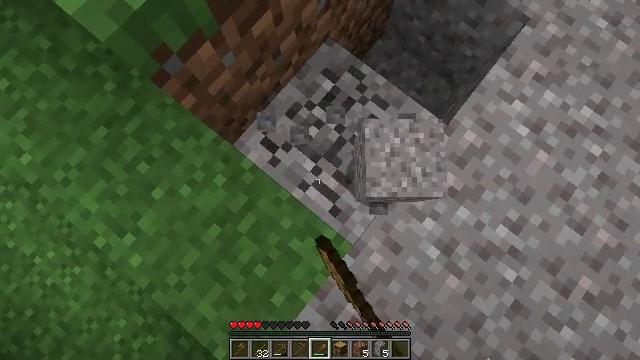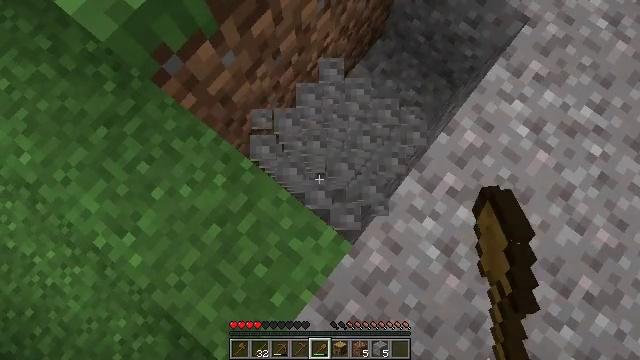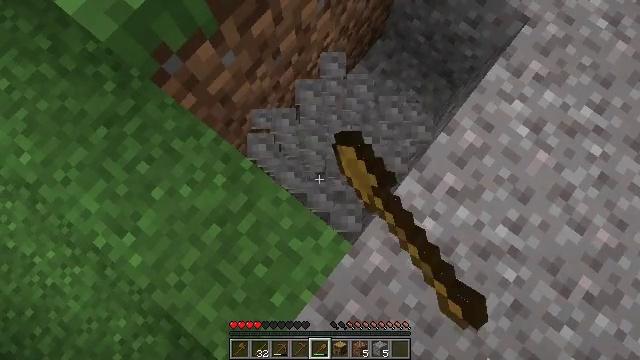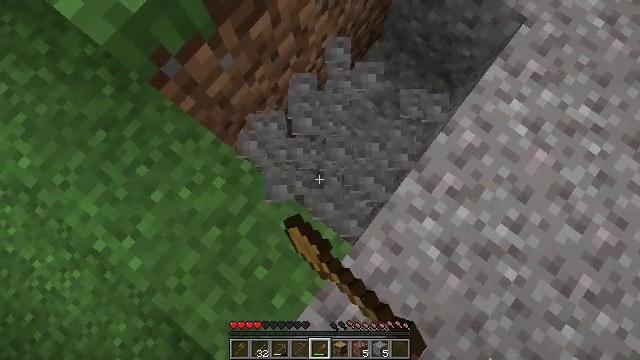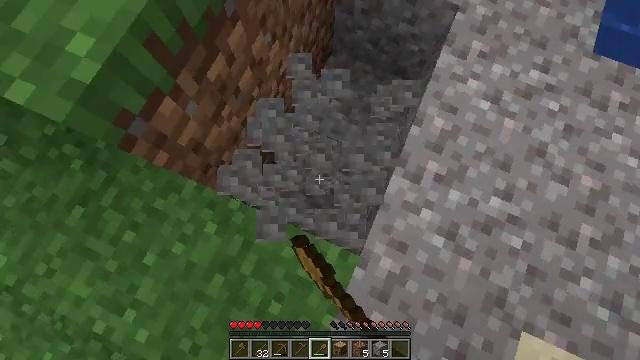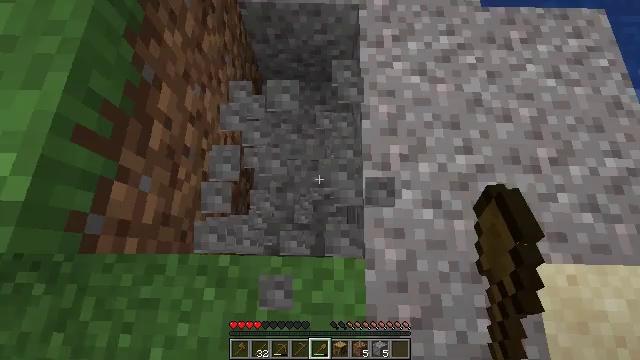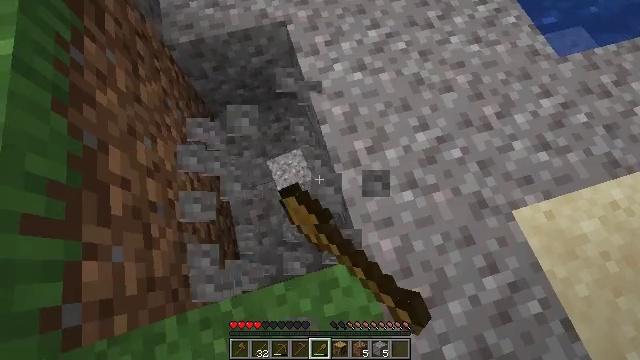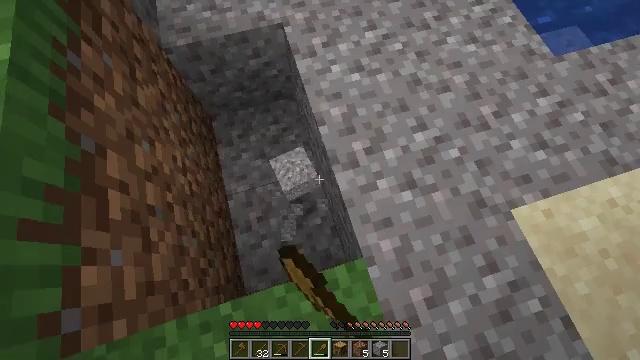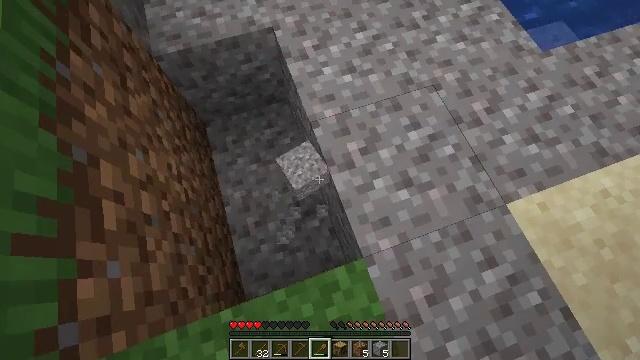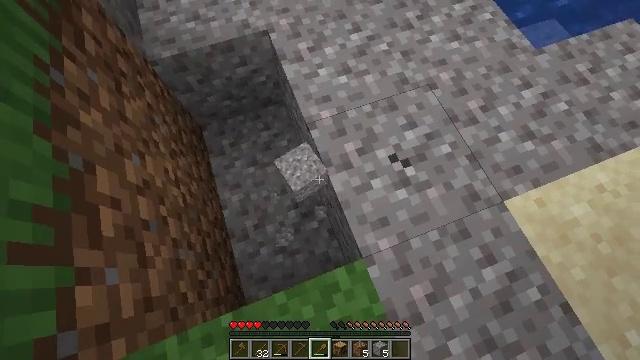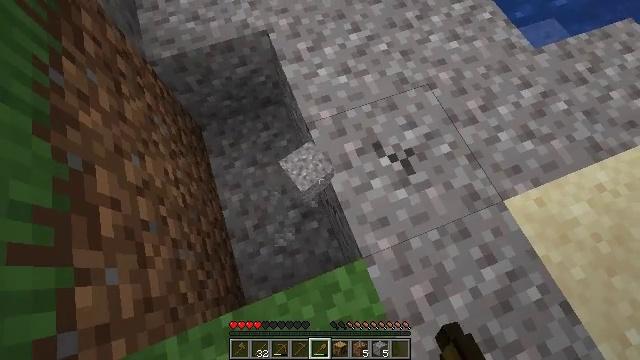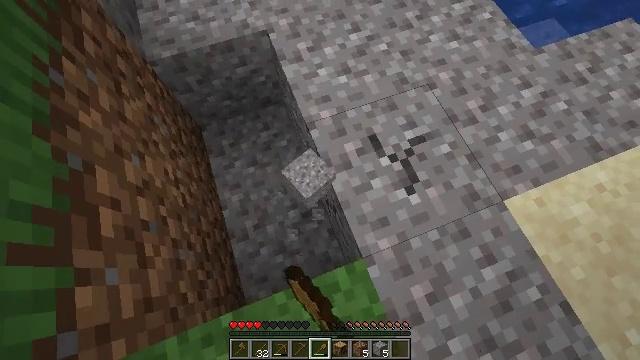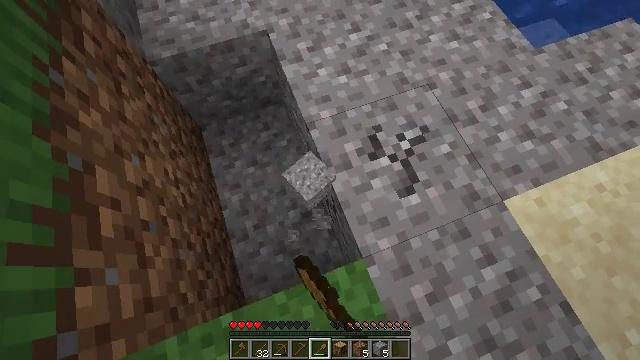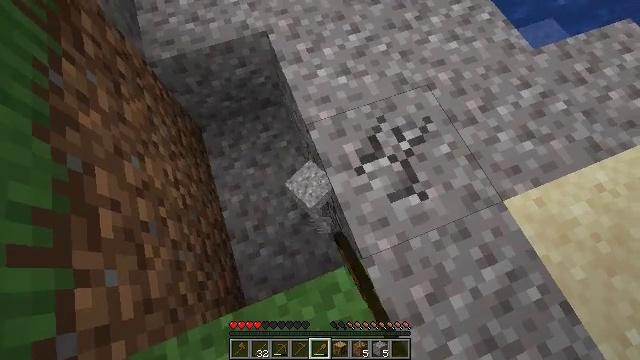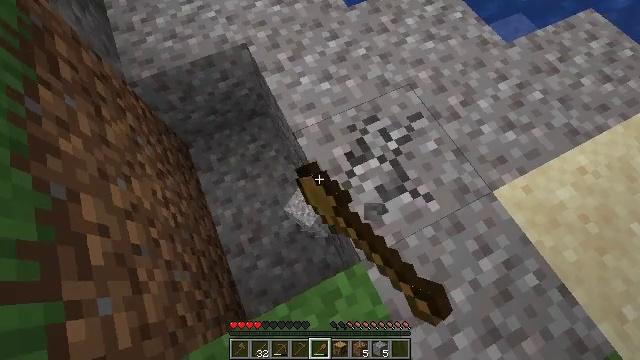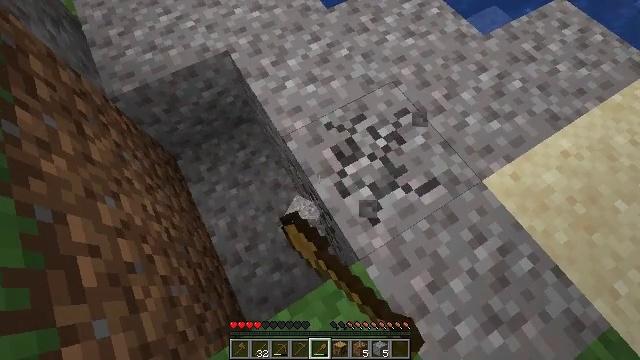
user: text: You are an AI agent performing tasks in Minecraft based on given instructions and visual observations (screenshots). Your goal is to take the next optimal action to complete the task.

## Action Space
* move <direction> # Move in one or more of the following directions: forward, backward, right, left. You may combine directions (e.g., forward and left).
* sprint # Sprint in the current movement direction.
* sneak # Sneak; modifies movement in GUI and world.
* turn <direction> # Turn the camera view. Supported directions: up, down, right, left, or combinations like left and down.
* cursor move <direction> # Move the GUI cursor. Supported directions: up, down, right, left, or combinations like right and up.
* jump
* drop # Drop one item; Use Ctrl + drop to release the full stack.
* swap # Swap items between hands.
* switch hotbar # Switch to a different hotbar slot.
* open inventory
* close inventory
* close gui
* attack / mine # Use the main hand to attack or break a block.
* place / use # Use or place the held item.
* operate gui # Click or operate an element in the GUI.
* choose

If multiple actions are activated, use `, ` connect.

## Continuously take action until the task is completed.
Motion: motion action
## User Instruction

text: Mine gravel from the ground.
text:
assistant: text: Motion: attack / mine
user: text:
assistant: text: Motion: attack / mine
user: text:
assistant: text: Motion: attack / mine
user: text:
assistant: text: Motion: turn right and up, attack / mine
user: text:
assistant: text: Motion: turn right and up, attack / mine
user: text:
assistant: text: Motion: turn right and up, attack / mine
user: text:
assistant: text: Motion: attack / mine
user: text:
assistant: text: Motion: turn right, attack / mine
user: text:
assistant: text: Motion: turn right, attack / mine
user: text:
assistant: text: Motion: attack / mine
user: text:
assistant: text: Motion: attack / mine
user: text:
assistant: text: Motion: attack / mine
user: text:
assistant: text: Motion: attack / mine
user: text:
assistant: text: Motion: turn right and up, attack / mine
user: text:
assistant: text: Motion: turn right, attack / mine
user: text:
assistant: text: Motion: turn right, attack / mine
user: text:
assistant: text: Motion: attack / mine
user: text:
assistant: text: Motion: attack / mine
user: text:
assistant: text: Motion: attack / mine
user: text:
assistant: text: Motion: attack / mine
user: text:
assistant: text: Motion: attack / mine
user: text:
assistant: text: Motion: turn left, attack / mine
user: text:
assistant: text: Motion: turn left and up, attack / mine
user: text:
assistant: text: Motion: move forward, turn left and up, attack / mine
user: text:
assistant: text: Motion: move forward, turn up, attack / mine
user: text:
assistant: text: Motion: move forward, attack / mine
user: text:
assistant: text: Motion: attack / mine
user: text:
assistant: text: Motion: attack / mine
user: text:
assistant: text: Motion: attack / mine
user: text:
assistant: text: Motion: attack / mine